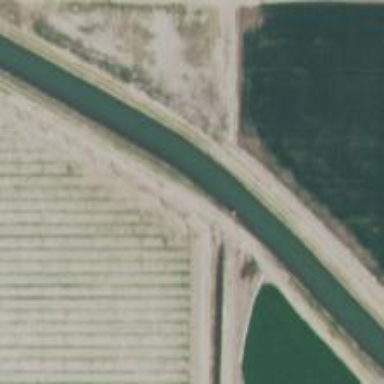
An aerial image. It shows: Canal.